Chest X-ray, PA view. Patient: 60 years old, sex F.
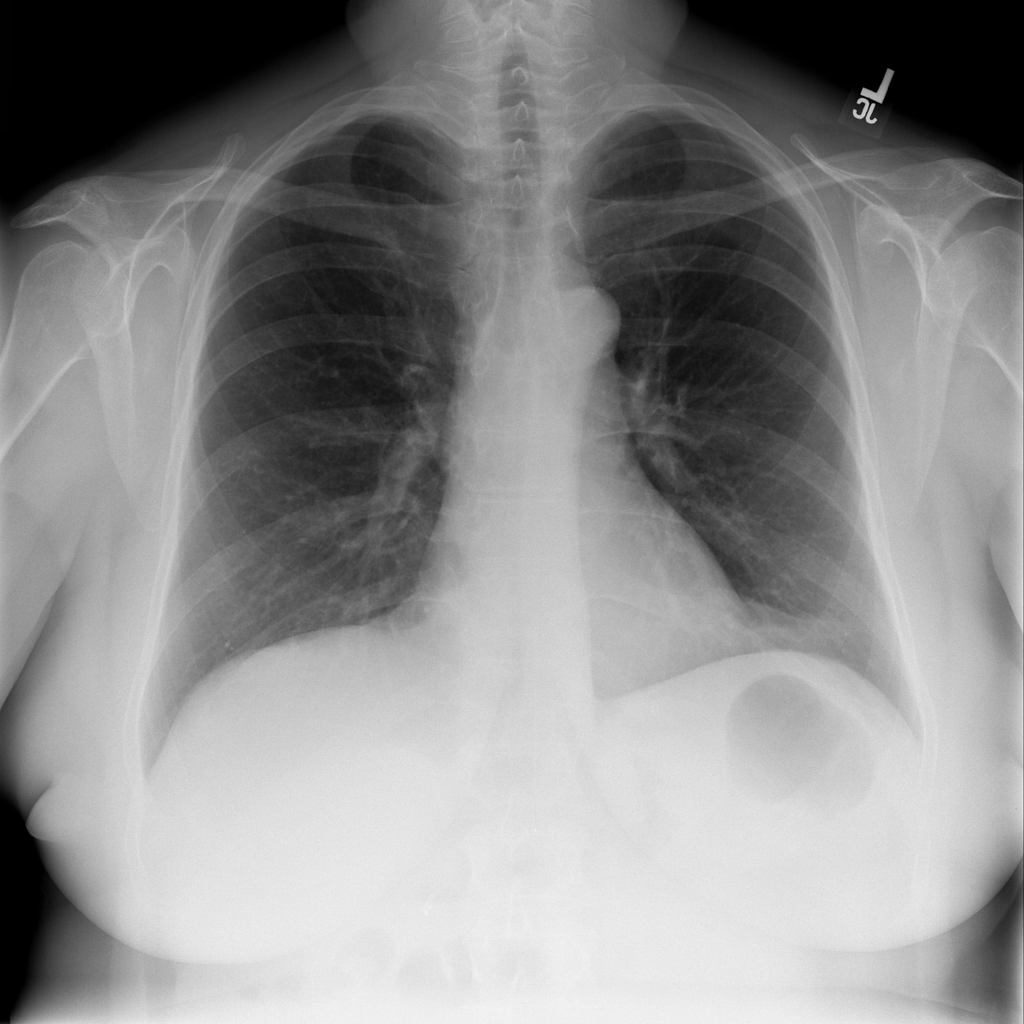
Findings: Atelectasis, Infiltration